Question: I'm desperately searching for solution for my client. I have graphic - something like that:

And I want to be able to take the line with circle in the center and drag it to right or left. And it will be hiding and unhiding my two full images. It's basically two images on the same place, just with another z-index I think.
I think it's possible to do it with JavaScript, but I don't know of any functions or methods for this option.
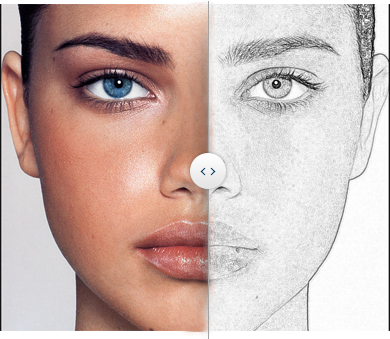
Answer: Here is my solution:
The HTML is pretty simple, just two divs for the images and one for the drag:
'''
<div class="img" id="img1"></div>
<div class="img" id="img2"></div>
<div id="drag"></div>
'''
For the CSS, the important part is to absolute position all the divs and give a background image.
As for the Javascript, with a little help from jQuery, we listen for the mouse events, make some calculations and adjust the CSS of the second image:
'''
$('#drag').on('mousedown', function(e){
var $self = $(this),
dragPos = $self.position().left + $self.width()/2,
imgWidth = $('#img1').width();
$(document).on('mouseup', function(e){
$(document).off('mouseup').off('mousemove');
});
$(document).on('mousemove', function(me){
var mx = me.pageX - e.pageX + dragPos
$self.css({ left: mx });
$('#img2').css({
width: imgWidth - mx,
left: mx,
backgroundPosition: -mx + 'px 0px',
});
});
});
'''
From there, I believe it's pretty easy to customize it and give it a unique look.
Hope this helps!
<URL>